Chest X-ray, PA view. Patient: 27 years old, sex F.
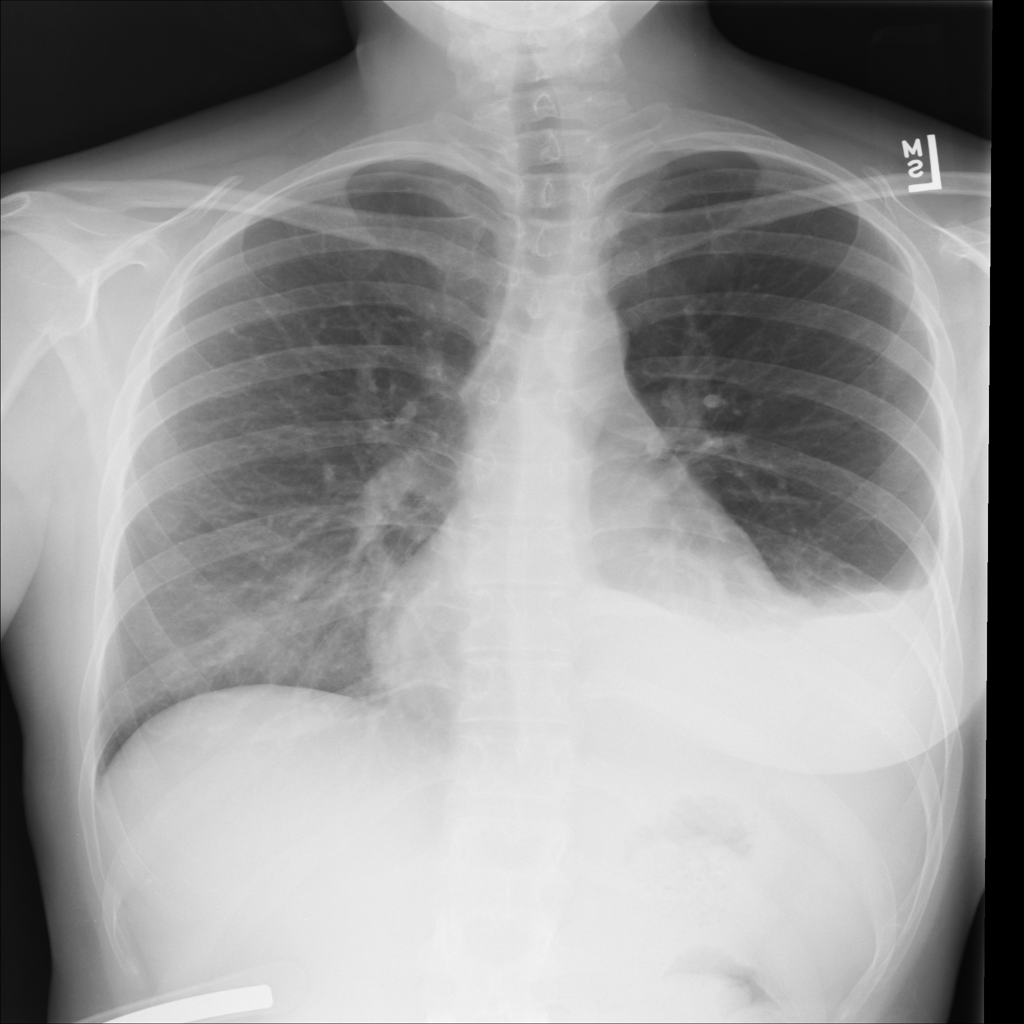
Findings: Effusion